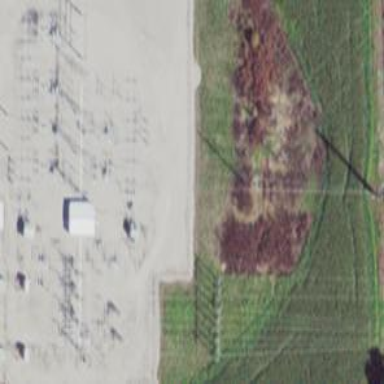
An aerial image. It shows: Switch used for power control.